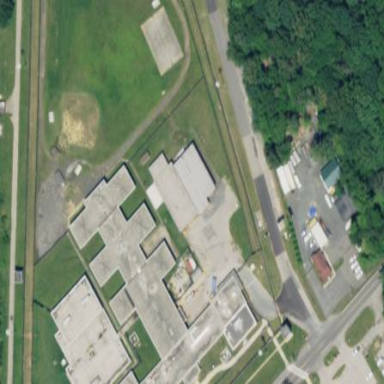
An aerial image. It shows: Prison surrounded by fence.